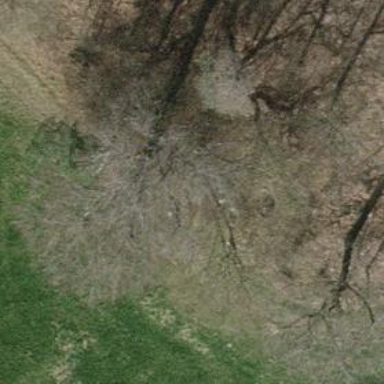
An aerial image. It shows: Brown bench.